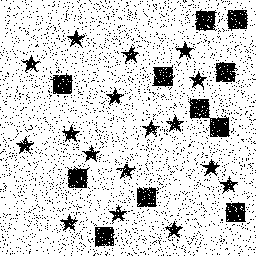
Squares: 11
Triangles: 0
Stars: 17
Total shapes: 28